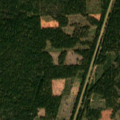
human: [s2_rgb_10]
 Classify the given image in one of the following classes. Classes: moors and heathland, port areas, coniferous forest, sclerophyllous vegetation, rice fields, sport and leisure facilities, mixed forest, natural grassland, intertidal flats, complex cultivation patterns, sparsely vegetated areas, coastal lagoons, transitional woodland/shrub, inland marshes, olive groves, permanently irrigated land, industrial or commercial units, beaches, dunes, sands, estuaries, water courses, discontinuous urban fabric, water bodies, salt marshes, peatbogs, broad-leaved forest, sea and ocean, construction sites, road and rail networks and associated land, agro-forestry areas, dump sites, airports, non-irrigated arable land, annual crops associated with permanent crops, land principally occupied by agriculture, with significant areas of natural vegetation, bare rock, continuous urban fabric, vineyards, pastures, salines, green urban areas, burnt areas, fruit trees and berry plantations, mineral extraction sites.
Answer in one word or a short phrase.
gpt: coniferous forest, transitional woodland/shrub